Question: By using Gestures, can i able to drag like this image ? I mean, have to drag as a tick mark . So for this onClickListener must be used. After it performs,then it should be able to open another screen finally in a display part.
When i use my hand, i mean if i put tick mark , then it should be able to call the particular method.
I wanna write a code by using Gestures and it should be able to perform or drag when i do like this below Image. How does functionalities works here in Gestures and how should i write the code?
How could i do this ? Could anyone suggest me ?
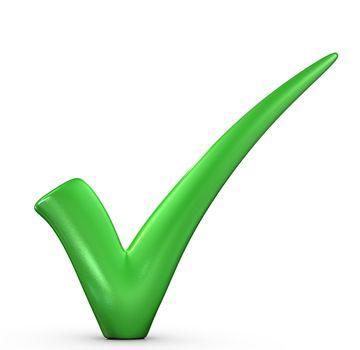
Answer: I believe you're asking for something along the lines of <URL>, so the below code is still applicable.
'''
package com.examples.Touchmoveimage;
import android.app.Activity;
import android.os.Bundle;
import android.view.MotionEvent;
import android.view.View;
import android.widget.ImageView;
import android.widget.LinearLayout.LayoutParams;
public class Touchmoveimage extends Activity {
int windowwidth;
int windowheight;
private LayoutParams layoutParams ;
@Override
public void onCreate(Bundle savedInstanceState) {
super.onCreate(savedInstanceState);
setContentView(R.layout.main);
windowwidth = getWindowManager().getDefaultDisplay().getWidth();
windowheight = getWindowManager().getDefaultDisplay().getHeight();
final ImageView balls = (ImageView)findViewById(R.id.ball);
balls.setOnTouchListener(new View.OnTouchListener() {
@Override
public boolean onTouch(View v, MotionEvent event) {
LayoutParams layoutParams = (LayoutParams) balls.getLayoutParams();
switch(event.getAction())
{
case MotionEvent.ACTION_DOWN:
break;
case MotionEvent.ACTION_MOVE:
int x_cord = (int)event.getRawX();
int y_cord = (int)event.getRawY();
if(x_cord>windowwidth){x_cord=windowwidth;}
if(y_cord>windowheight){y_cord=windowheight;}
layoutParams.leftMargin = x_cord -25;
layoutParams.topMargin = y_cord - 75;
balls.setLayoutParams(layoutParams);
break;
default:
break;
}
return true;
}
});
}
}
'''
That addresses of your question, but not quite all of it. You also asked,
> After it performs, then it should be able to open another screen
finally in a display part.
The answer is going to likely involve creating an Intent object (with the new activity defined in the constructor and starting it. There's a good tutorial on the subject <URL> is going to be something like this:
'''
Intent k = new Intent("com.example.ActivityYouWantToGoTo");
startActivity(k);
'''
You'll need to go through all the steps associated with creating a new activity. (E.g., don't forget to update the manifest.) To make your code do (a) dragging the checkbox and (b) switching to the new activity, you'll need to combine the above concepts. You didn't tell us under what circumstances you want the object dragged or the activity switched (e.g., after it's dragged once? When it's dragged to a specific location? etc.), but you're going to want to define those conditions and then call the new activity when they're met.